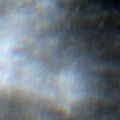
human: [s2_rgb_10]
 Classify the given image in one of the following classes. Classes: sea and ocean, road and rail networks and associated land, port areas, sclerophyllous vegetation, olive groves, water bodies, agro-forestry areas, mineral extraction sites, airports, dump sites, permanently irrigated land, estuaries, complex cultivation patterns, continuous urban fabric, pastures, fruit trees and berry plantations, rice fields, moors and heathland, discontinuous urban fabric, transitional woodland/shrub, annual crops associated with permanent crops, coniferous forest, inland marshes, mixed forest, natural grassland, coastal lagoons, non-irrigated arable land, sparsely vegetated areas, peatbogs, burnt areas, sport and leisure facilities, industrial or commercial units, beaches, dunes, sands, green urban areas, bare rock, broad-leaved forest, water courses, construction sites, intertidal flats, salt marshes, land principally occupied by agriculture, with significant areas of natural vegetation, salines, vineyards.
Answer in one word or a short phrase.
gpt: water bodies